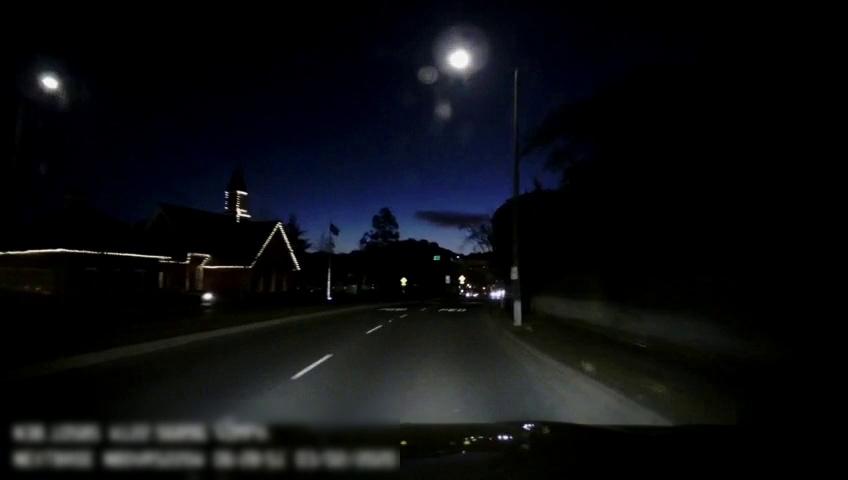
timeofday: Night
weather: Cloudy
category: Drivable Space
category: Lanes | Current Lane